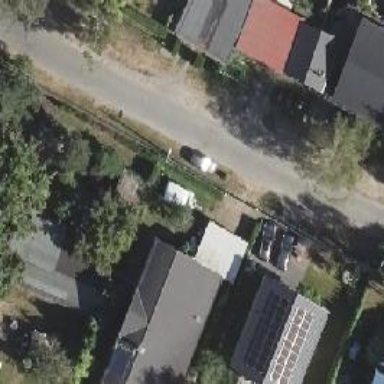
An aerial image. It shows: Smoothly paved residential road.